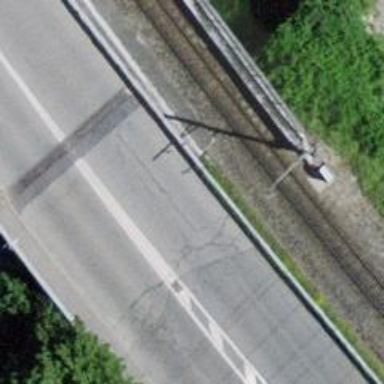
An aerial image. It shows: Narrow-gauge railway bridge with electrified tracks and single track passing over it.